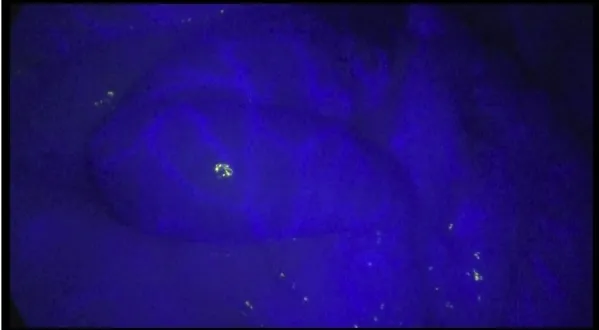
Diagnostic laparoscopy with indocyanine green imaging showing satisfactory bowel perfusion.
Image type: pathology (fish)